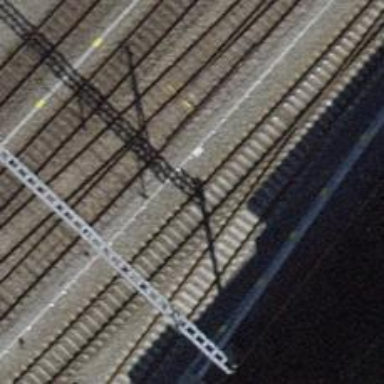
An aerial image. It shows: Single track railway spur with electrification through contact line.